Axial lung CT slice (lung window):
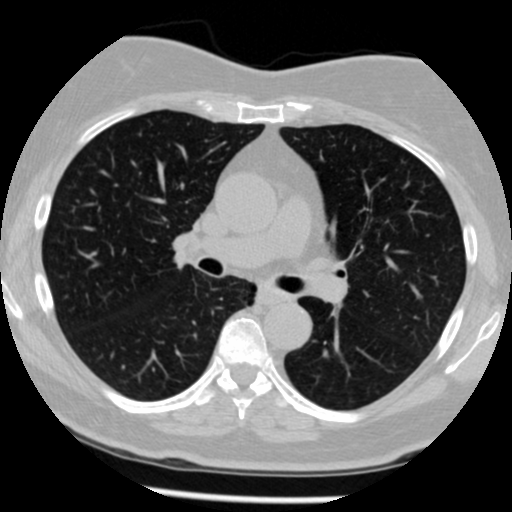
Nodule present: no